如图，椭圆有如下光学性质：从椭圆一个焦点发出的光线，经过椭圆反射后，反射光线过椭圆的另一个焦点，其中法线表示与椭圆的切线垂直且过相应切点的直线. 已知椭圆\(\Gamma:\dfrac{x^2}{a^2}+\dfrac{y^2}{b^2}=1\ (a>b>0)\)的左、右焦点分别为\(F_1,F_2\)，过点\(F_2\)的直线与\(\Gamma\)交于点\(P,Q\)，过\(P\)点作\(\Gamma\)的切线\(l\)，点\(Q\)关于\(l\)的对称点为\(G\)，若\(5|PQ|=8a\)，\(3|QF_1|=2|GF_1|\)，则\(\dfrac{|PF_1|}{|PG|}=\underline{\quad}\).

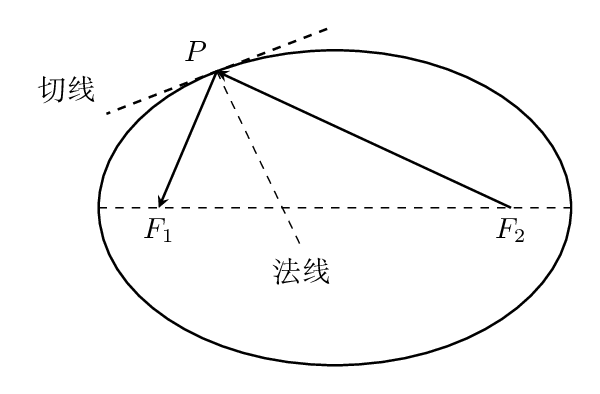
【解答】
\vspace{1em}
\noindent \textbf{【答案】} \(\dfrac{1}{2}\)

\noindent \textbf{【分析】} 根据椭圆的定义与题中条件可得\(|PF_1|+|QF_1|=\dfrac{12a}{5}\)，根据椭圆的光学性质和对称性可得\(3|QF_1|=2|PF_1|+2\times\dfrac{8a}{5}\)，两式联立解得\(|PF_1|\)的值，进而求得比值.

\vspace{1em}
\noindent \textbf{【详解】}

\noindent 如图，由椭圆的光学性质可得\(G,P,F_1\)三点共线，

由题意，根据椭圆的定义可得：\(|PF_1|+|PF_2|=2a,|QF_1|+|QF_2|=2a\)，

所以\(|PF_1|+|QF_1|+|PQ|=4a\)，

因为\(5|PQ|=8a\)，则\(|PQ|=\dfrac{8a}{5}\)，那么\(|PF_1|+|QF_1|=4a-\dfrac{8a}{5}=\dfrac{12a}{5}\textcircled{1}\)，

因为点\(Q\)关于\(l\)的对称点为\(G\)，所以\(|PQ|=|PG|=\dfrac{8a}{5}\)，

因为\(3|QF_1|=2|GF_1|\)，所以\(3|QF_1|=2|PF_1|+2|GP|\)，

即\(3|QF_1|=2|PF_1|+2\times\dfrac{8a}{5}\textcircled{2}\)，

联立\(\textcircled{1}\textcircled{2}\)，解得\(|PF_1|=\dfrac{4a}{5}\)，

则\(\dfrac{|PF_1|}{|PG|}=\dfrac{\dfrac{4a}{5}}{\dfrac{8a}{5}}=\dfrac{1}{2}\).

\noindent 故答案为：\(\dfrac{1}{2}\).
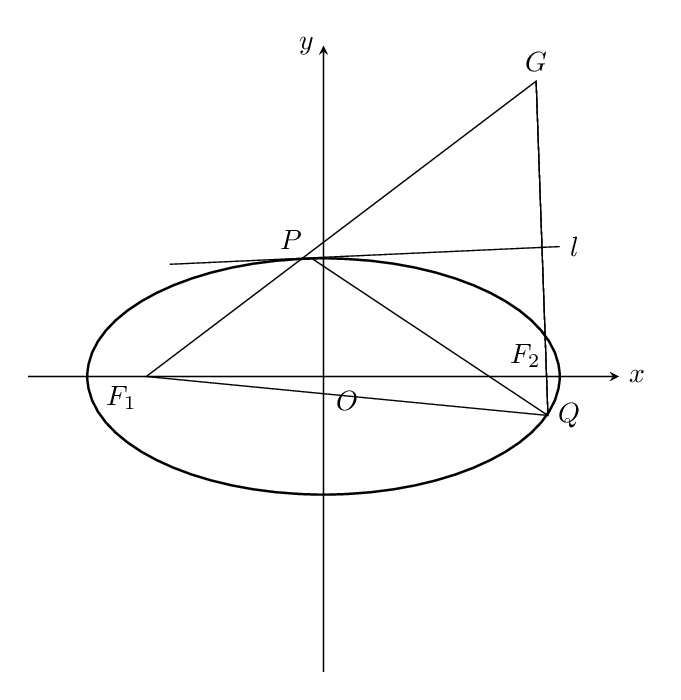